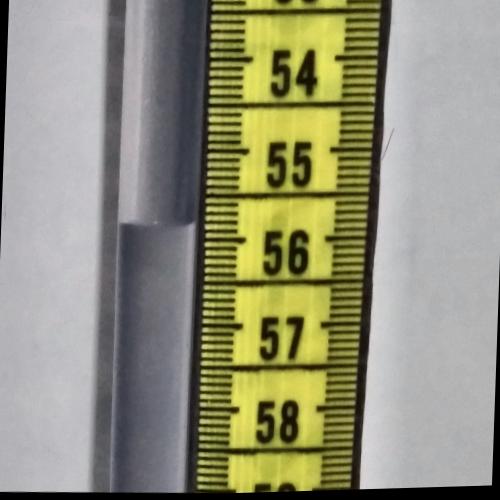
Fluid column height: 55.8 cm